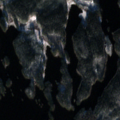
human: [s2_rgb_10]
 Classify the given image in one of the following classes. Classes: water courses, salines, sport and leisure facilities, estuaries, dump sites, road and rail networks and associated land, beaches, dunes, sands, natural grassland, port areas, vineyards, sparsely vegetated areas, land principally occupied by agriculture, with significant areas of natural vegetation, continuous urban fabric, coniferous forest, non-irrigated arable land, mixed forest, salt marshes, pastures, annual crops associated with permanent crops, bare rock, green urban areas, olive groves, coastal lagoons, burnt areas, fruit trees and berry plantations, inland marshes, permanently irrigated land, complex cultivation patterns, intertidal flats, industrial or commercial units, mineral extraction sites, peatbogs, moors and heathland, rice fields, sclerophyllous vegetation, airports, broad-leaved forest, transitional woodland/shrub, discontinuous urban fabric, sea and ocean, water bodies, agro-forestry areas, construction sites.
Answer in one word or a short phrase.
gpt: mixed forest, water bodies